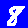
Digit: 8